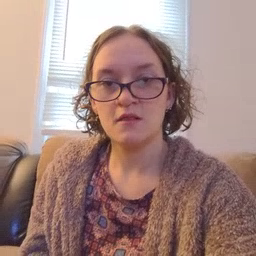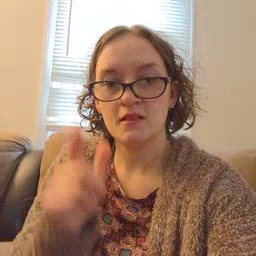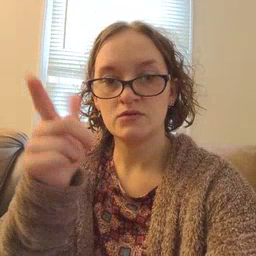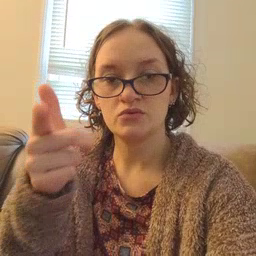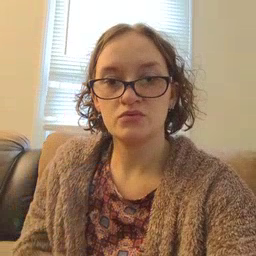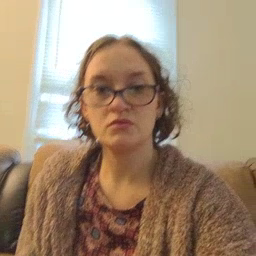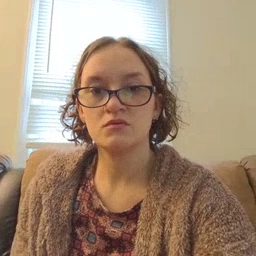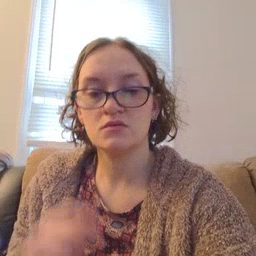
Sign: later